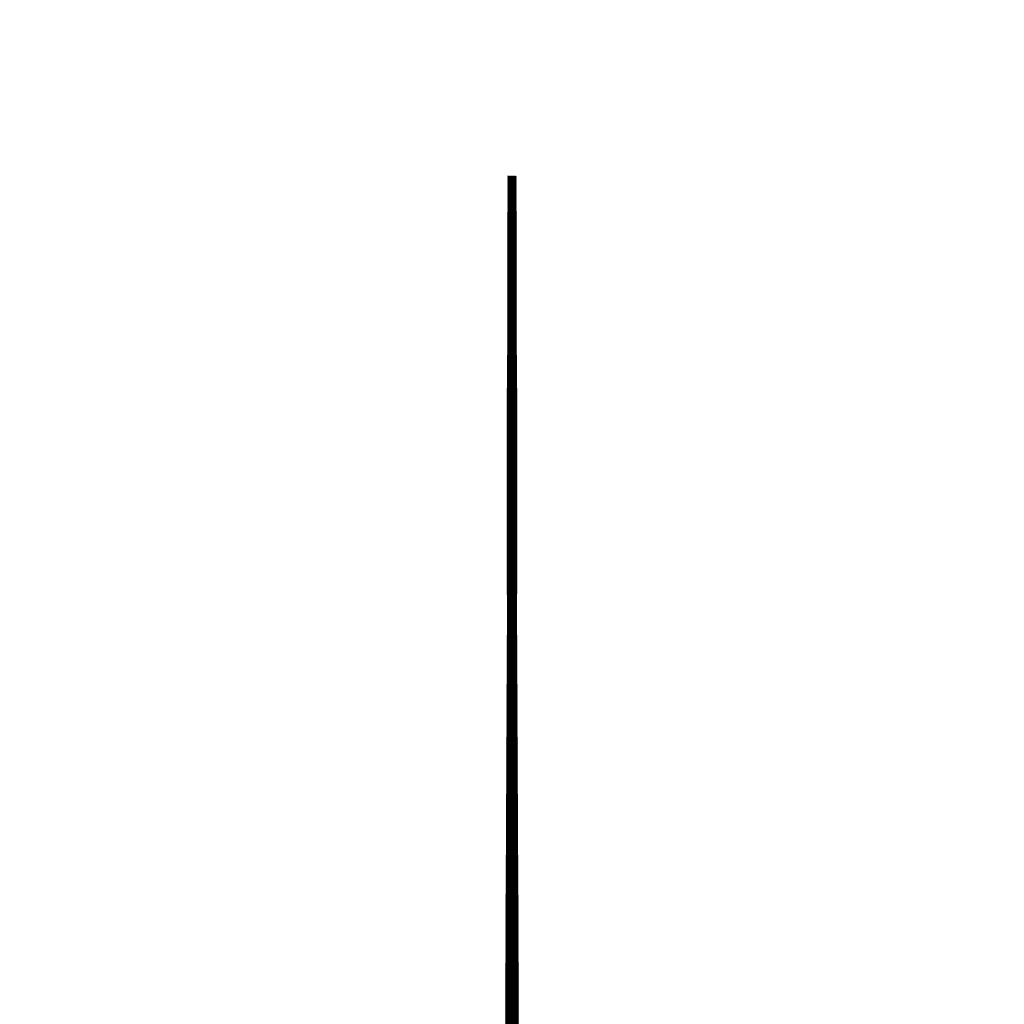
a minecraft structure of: Mega man high quality